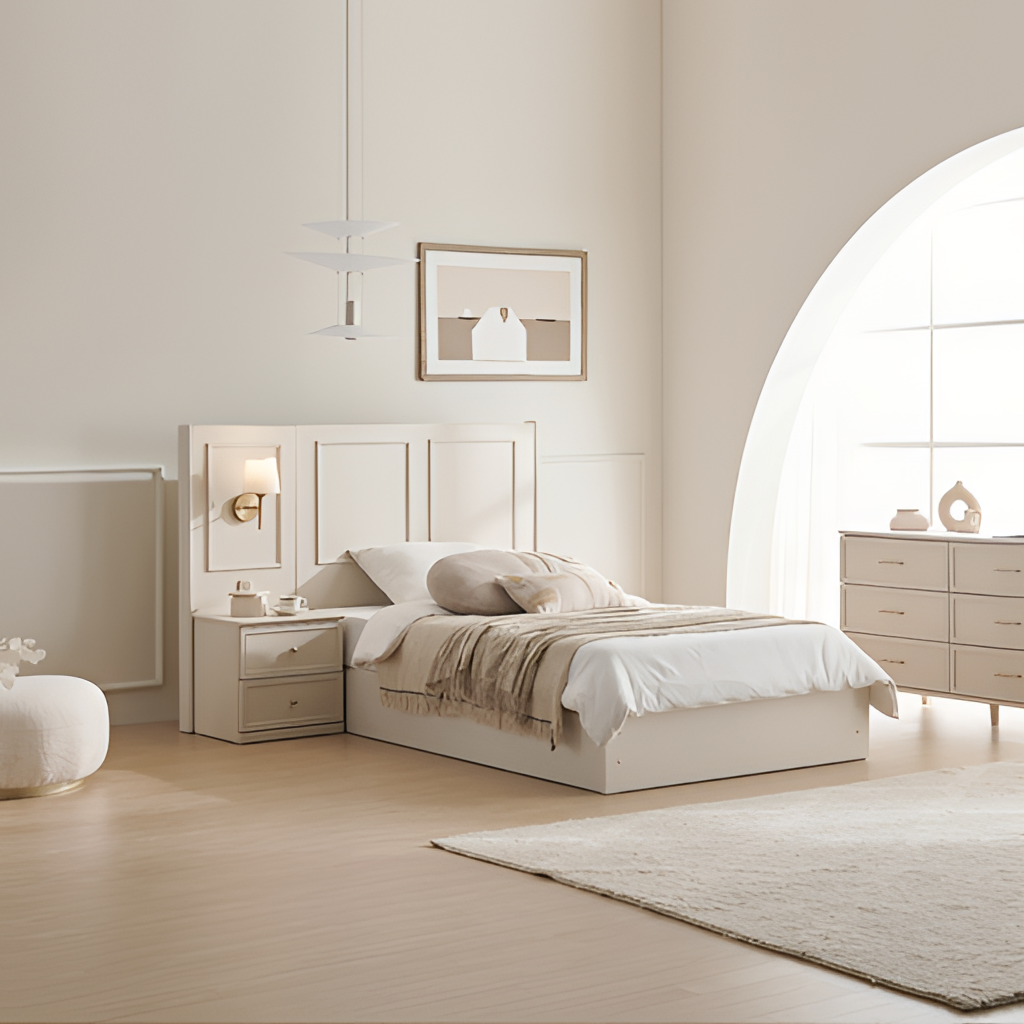
bedroom, wood illuminated headboard bed, cream paint wallpaper, with solid pattern, modern, wood flooring, with plank pattern